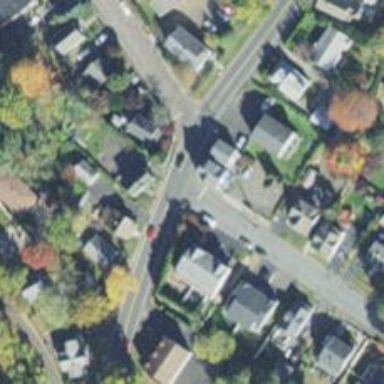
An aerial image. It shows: Road with stop sign.